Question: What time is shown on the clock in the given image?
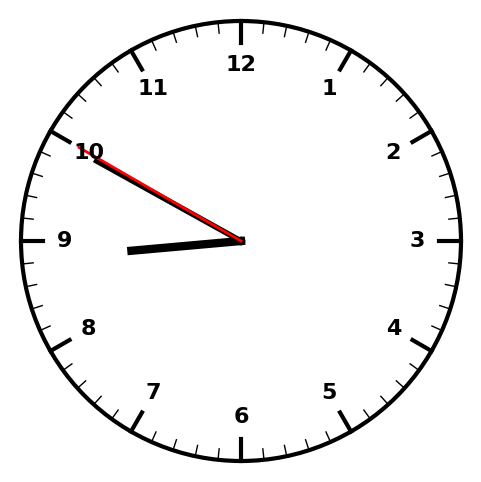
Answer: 08:49:50